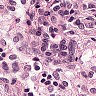
Metastatic tissue present: no